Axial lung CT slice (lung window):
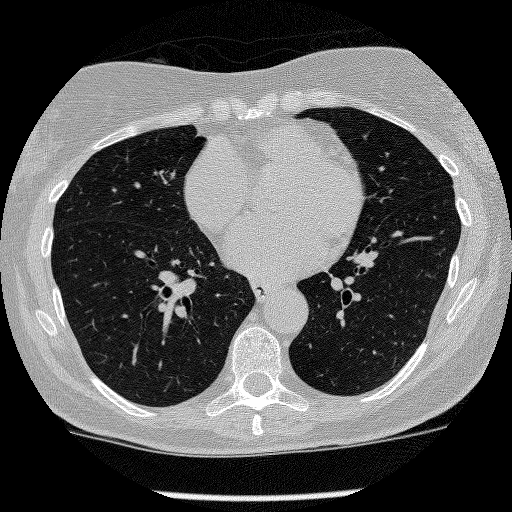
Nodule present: no